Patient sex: F
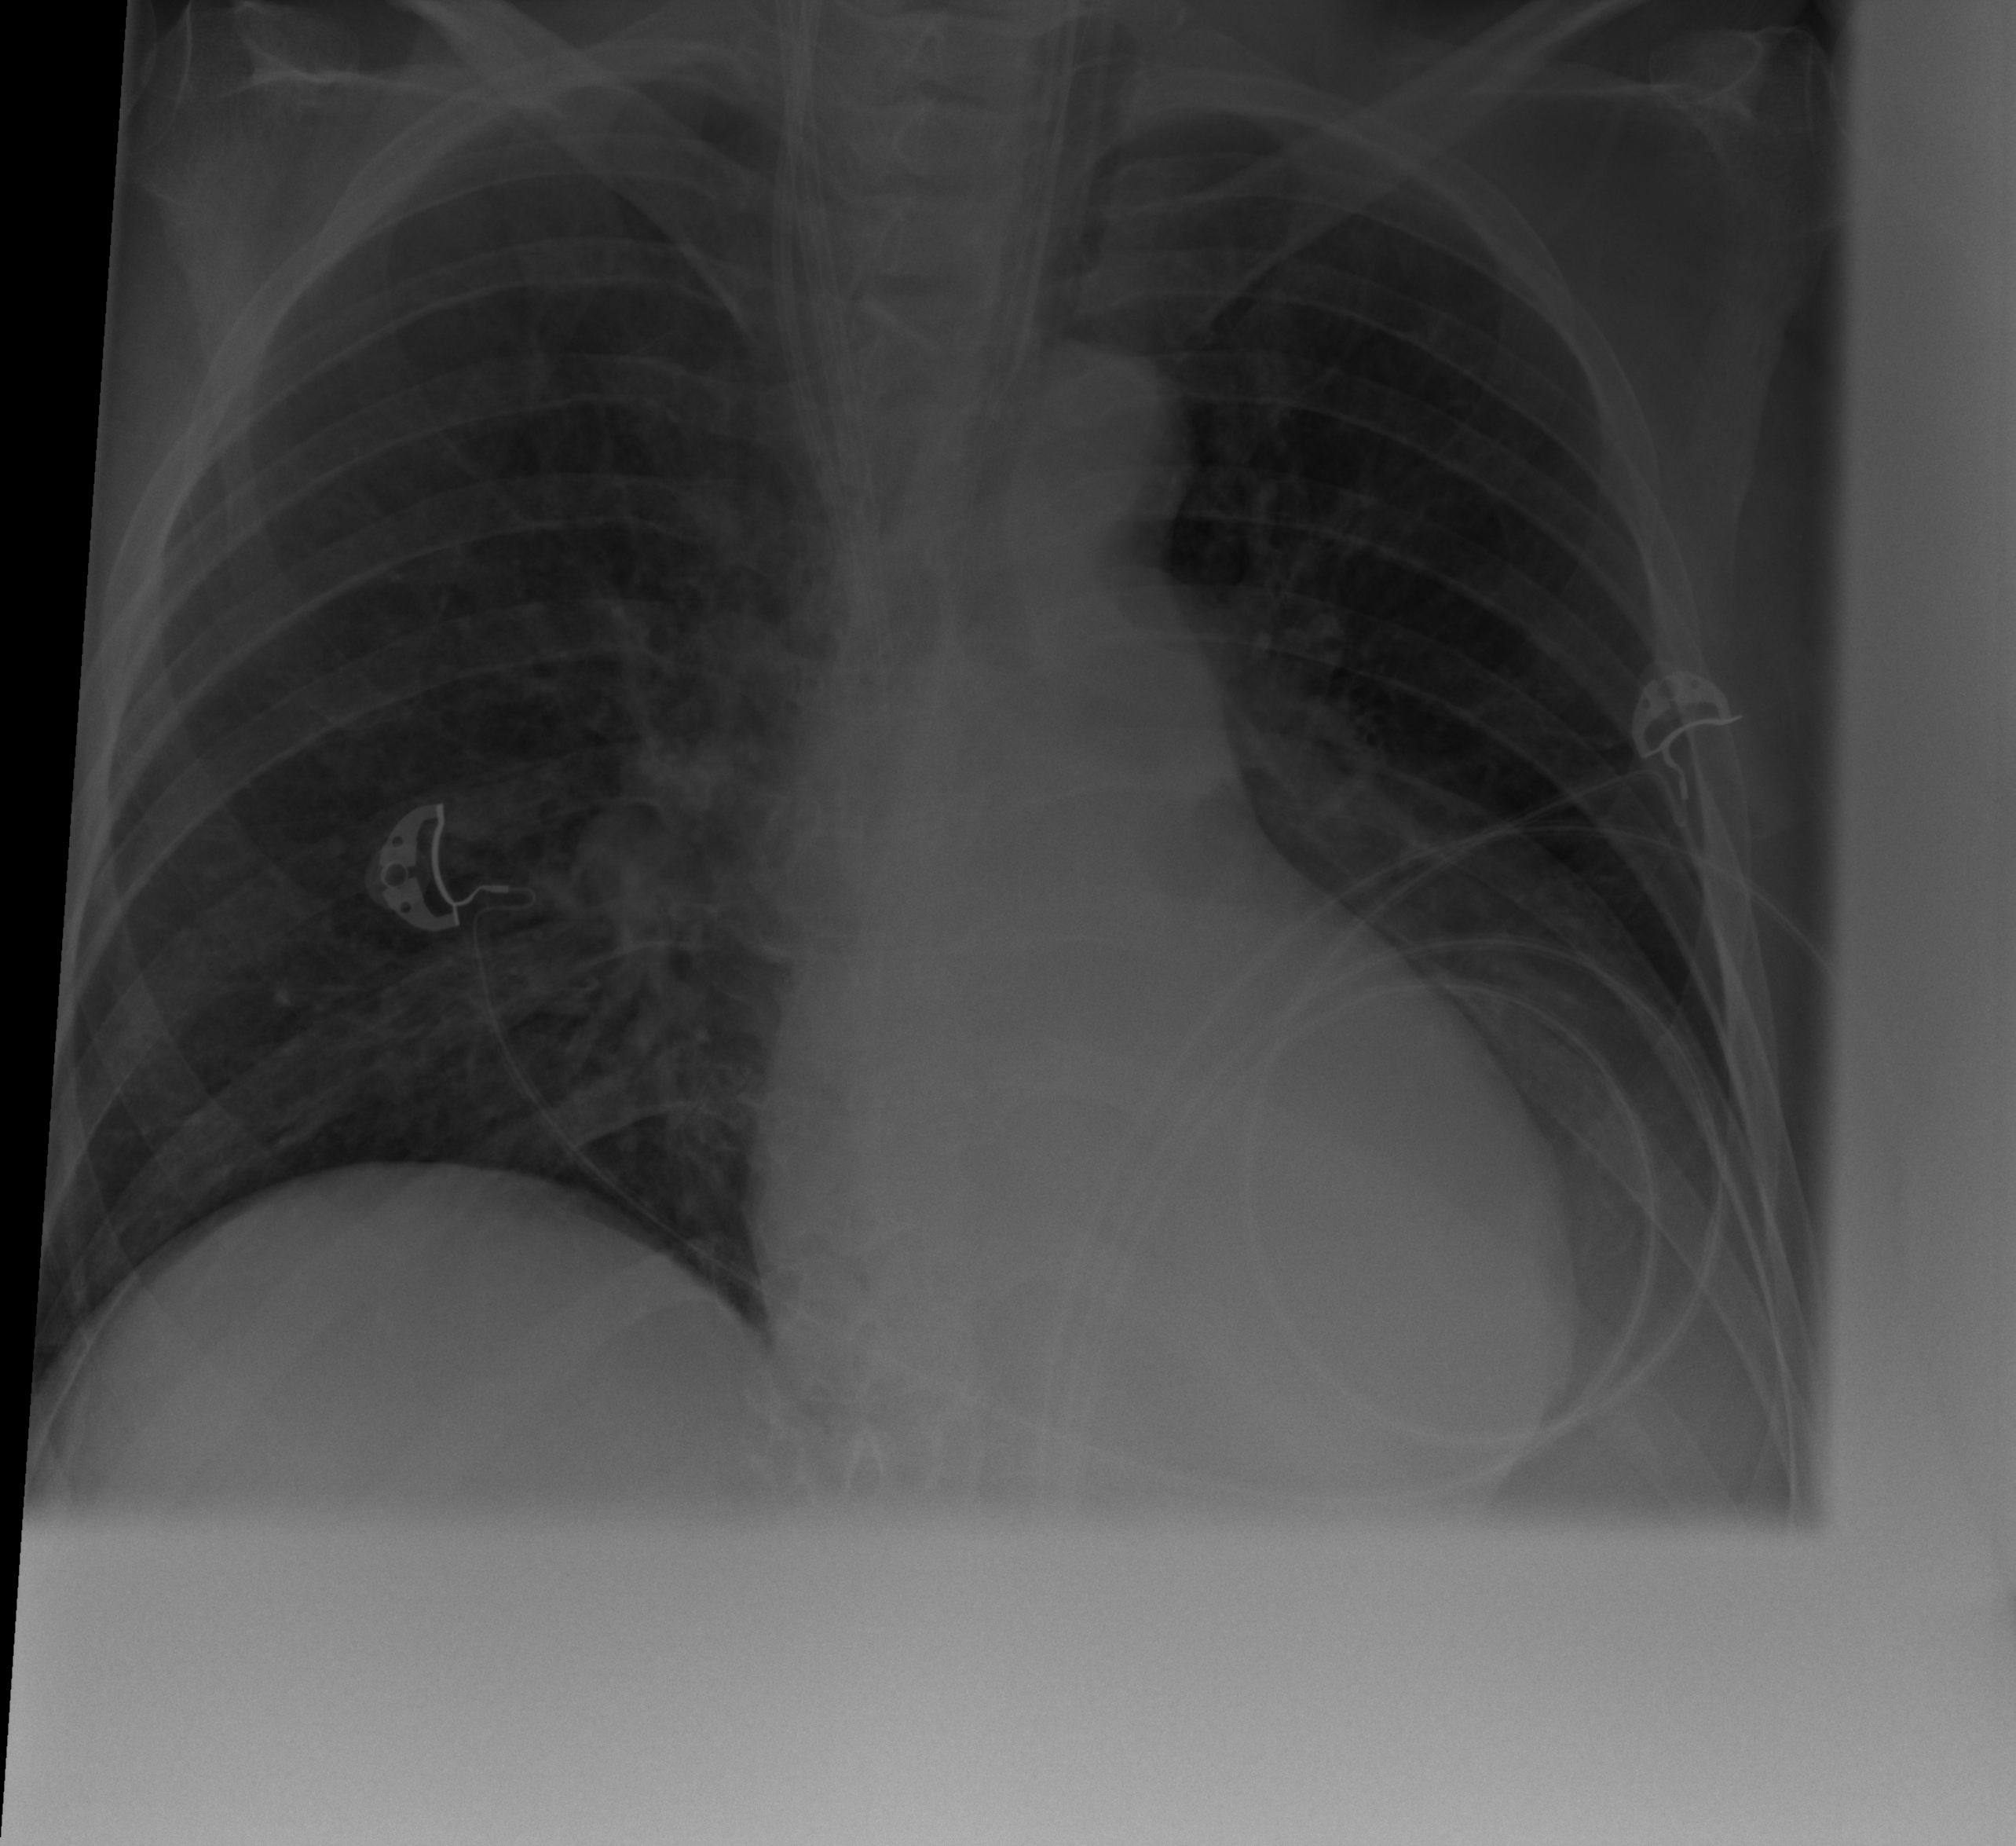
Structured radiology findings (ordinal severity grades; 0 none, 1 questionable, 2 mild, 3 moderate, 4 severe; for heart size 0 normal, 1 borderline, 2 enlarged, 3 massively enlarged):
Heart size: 0
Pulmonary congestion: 0
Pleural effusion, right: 0
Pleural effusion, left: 2
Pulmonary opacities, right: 0
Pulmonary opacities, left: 0
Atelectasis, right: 0
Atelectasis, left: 2